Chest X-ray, PA view. Patient: 60 years old, sex F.
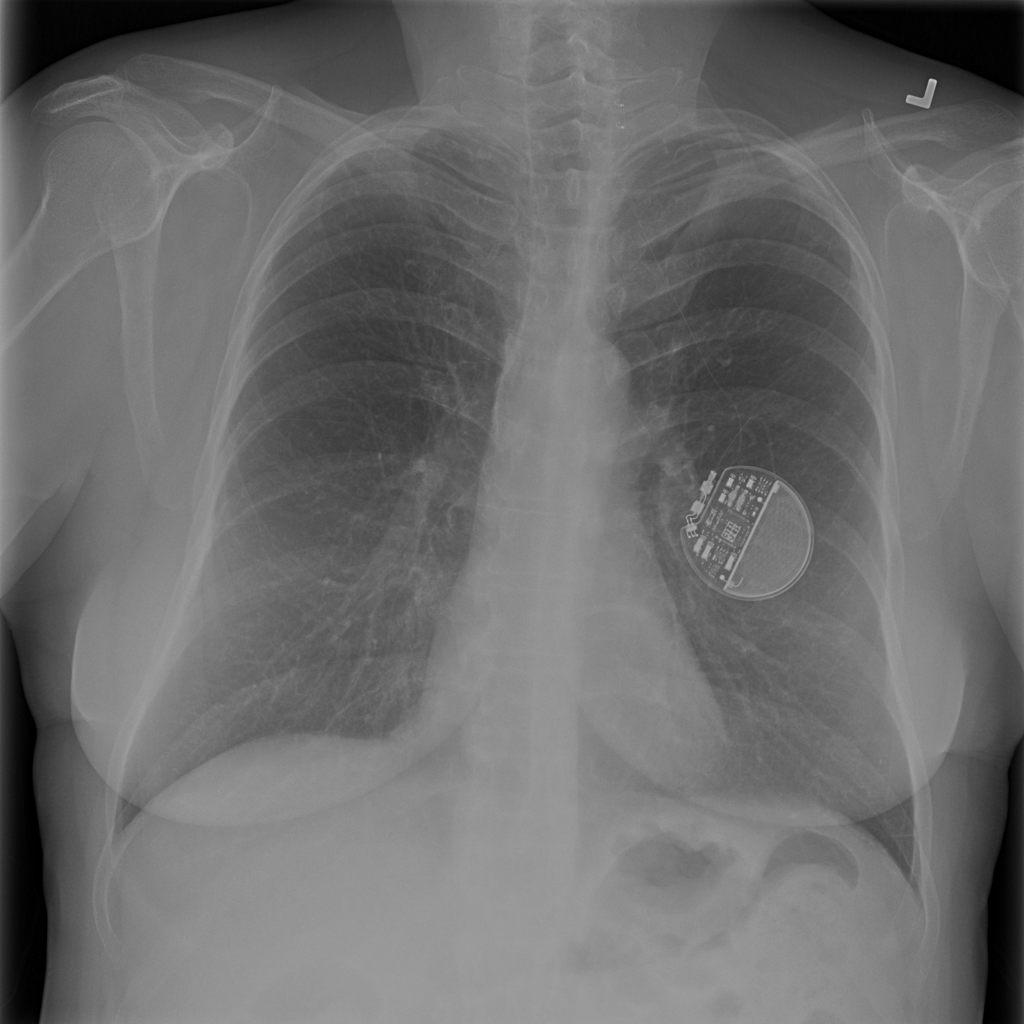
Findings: No Finding